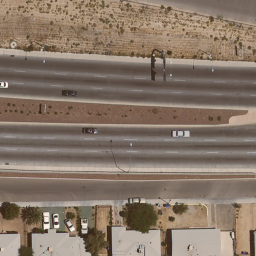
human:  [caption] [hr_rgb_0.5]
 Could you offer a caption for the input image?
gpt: There are two straight freeways in the desert with some cars on them .

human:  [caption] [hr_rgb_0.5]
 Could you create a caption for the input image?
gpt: Two straight freeways in the desert .

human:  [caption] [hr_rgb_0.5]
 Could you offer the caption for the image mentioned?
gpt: Two straight freeways in the desert with some cars on them .

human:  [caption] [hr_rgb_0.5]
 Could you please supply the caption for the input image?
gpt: There are two straight freeways in the desert .

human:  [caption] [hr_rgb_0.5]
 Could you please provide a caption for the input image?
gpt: Two straight freeways in the desert with some cars on the roads .